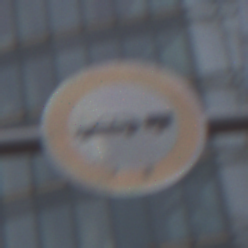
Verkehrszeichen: VerbotPersonenkraftwagenMitAnhaenger
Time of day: MorningAfternoon
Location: Outdoor (Urban)
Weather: Overcast
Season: NotSpecified
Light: Natural